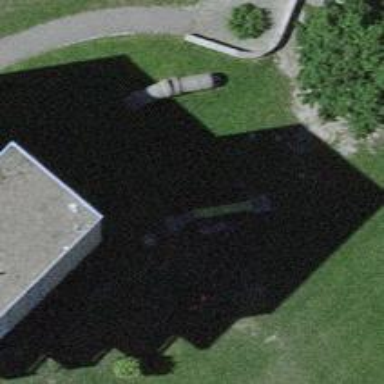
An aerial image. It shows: Playground with slide.